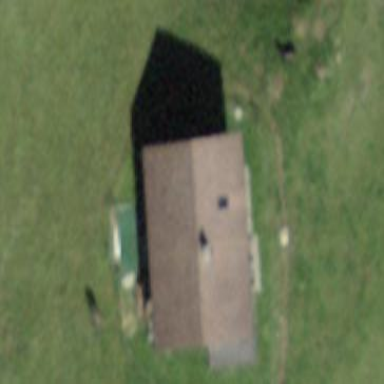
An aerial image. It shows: Farm building.